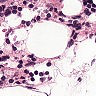
Metastatic tissue present: no